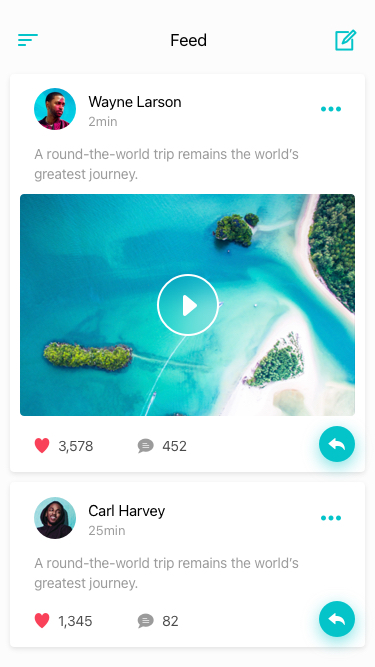
Text in this UI design:
Feed
3,578
452
A round-the-world trip remains the world’s greatest journey.
For two out of every three people, this is the ultimate travel experience, according to recent research. Needless to say, in a world obsessed by travel, travelers and travel agents are both looking for the cheapest tickets and airfares available.

Cheap airline tickets, in most cases, can be obtained from wholesale dealers and discounters.

If your requirements are simple – you want a round-trip ticket from one place to another, you have a particular airline on your mind and you have definite dates; then you can go directly to the source – to the ticket discount agency which buys cheap tickets in bulk from wholesalers and consolidators.

In real life most trips require more planning, and most people need a help from the agent to figure out what would be the best air ticket solution for their particular case. Cheap airfares to a particular region can often be found with local airlines that specialize in that country. Sometimes an agency that operates and retails tours to a particular country will have a discount agreement with the national carrier and will sell discount tickets on that airline.

With a bit of research through travel magazines aimed at the particular country of your choice, you can often find agencies dealing with national carriers for that country. For the cheapest possible airfare to many places the most affordable prices are often found in local travel agencies that deal with a particular destination selling round-trip discount airline flights – most likely to the capital of that country and a few main cities.

Sometimes you can find a really cheap air ticket with a discount retail agency that specializes in trips to a wider range of destinations or to multiple destinations. Through the sheer number of tickets that they sell they can command a reasonable discount. However, keep in mind that most advertised prices do not include taxes, luggage fee and airport tax, so the cheap airfare may end up being not so cheap. Best to read the small print to clarify exactly what you are getting before you purchase a ticket.

Another trick of the trade is for agencies to grab attention by indicating the lowest possible prices, which only apply on specific dates in low season. You’ll find that all agencies do this, even the most expensive ones so, don’t be surprised if you get a quote at double the price from what was displayed in the ad.

Airlines usually publish their scheduled flights and prices six months in advance. If you have decided on a destination it can be a good opportunity to get an ‘early bird’ discount by booking well in advance. Keep your eye on the travel press and also airline web-sites. There are often special discounts and incentives aimed at travelers who book online, as carrying out a booking online is cheaper for the company than through an intermediary who will take a commission.

However, although you can expect to get the cheapest air ticket if you start searching many months ahead, there are some exceptions. At times like Christmas or other periods of high demand the prices are usually inflated and planes fill up many months in advance. If you can be flexible and travel on actual holiday days such as Christmas day or New Years Eve you can find some pretty attractive discounts.
Wayne Larson
2min
1,345
82
A round-the-world trip remains the world’s greatest journey.
For two out of every three people, this is the ultimate travel experience, according to recent research. Needless to say, in a world obsessed by travel, travelers and travel agents are both looking for the cheapest tickets and airfares available.

Cheap airline tickets, in most cases, can be obtained from wholesale dealers and discounters.

If your requirements are simple – you want a round-trip ticket from one place to another, you have a particular airline on your mind and you have definite dates; then you can go directly to the source – to the ticket discount agency which buys cheap tickets in bulk from wholesalers and consolidators.

In real life most trips require more planning, and most people need a help from the agent to figure out what would be the best air ticket solution for their particular case. Cheap airfares to a particular region can often be found with local airlines that specialize in that country. Sometimes an agency that operates and retails tours to a particular country will have a discount agreement with the national carrier and will sell discount tickets on that airline.

With a bit of research through travel magazines aimed at the particular country of your choice, you can often find agencies dealing with national carriers for that country. For the cheapest possible airfare to many places the most affordable prices are often found in local travel agencies that deal with a particular destination selling round-trip discount airline flights – most likely to the capital of that country and a few main cities.

Sometimes you can find a really cheap air ticket with a discount retail agency that specializes in trips to a wider range of destinations or to multiple destinations. Through the sheer number of tickets that they sell they can command a reasonable discount. However, keep in mind that most advertised prices do not include taxes, luggage fee and airport tax, so the cheap airfare may end up being not so cheap. Best to read the small print to clarify exactly what you are getting before you purchase a ticket.

Another trick of the trade is for agencies to grab attention by indicating the lowest possible prices, which only apply on specific dates in low season. You’ll find that all agencies do this, even the most expensive ones so, don’t be surprised if you get a quote at double the price from what was displayed in the ad.

Airlines usually publish their scheduled flights and prices six months in advance. If you have decided on a destination it can be a good opportunity to get an ‘early bird’ discount by booking well in advance. Keep your eye on the travel press and also airline web-sites. There are often special discounts and incentives aimed at travelers who book online, as carrying out a booking online is cheaper for the company than through an intermediary who will take a commission.

However, although you can expect to get the cheapest air ticket if you start searching many months ahead, there are some exceptions. At times like Christmas or other periods of high demand the prices are usually inflated and planes fill up many months in advance. If you can be flexible and travel on actual holiday days such as Christmas day or New Years Eve you can find some pretty attractive discounts.
Carl Harvey
25min